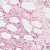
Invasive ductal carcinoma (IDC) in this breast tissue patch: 0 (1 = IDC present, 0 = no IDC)